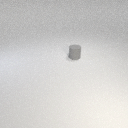
small gray rubber cylinder